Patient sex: M
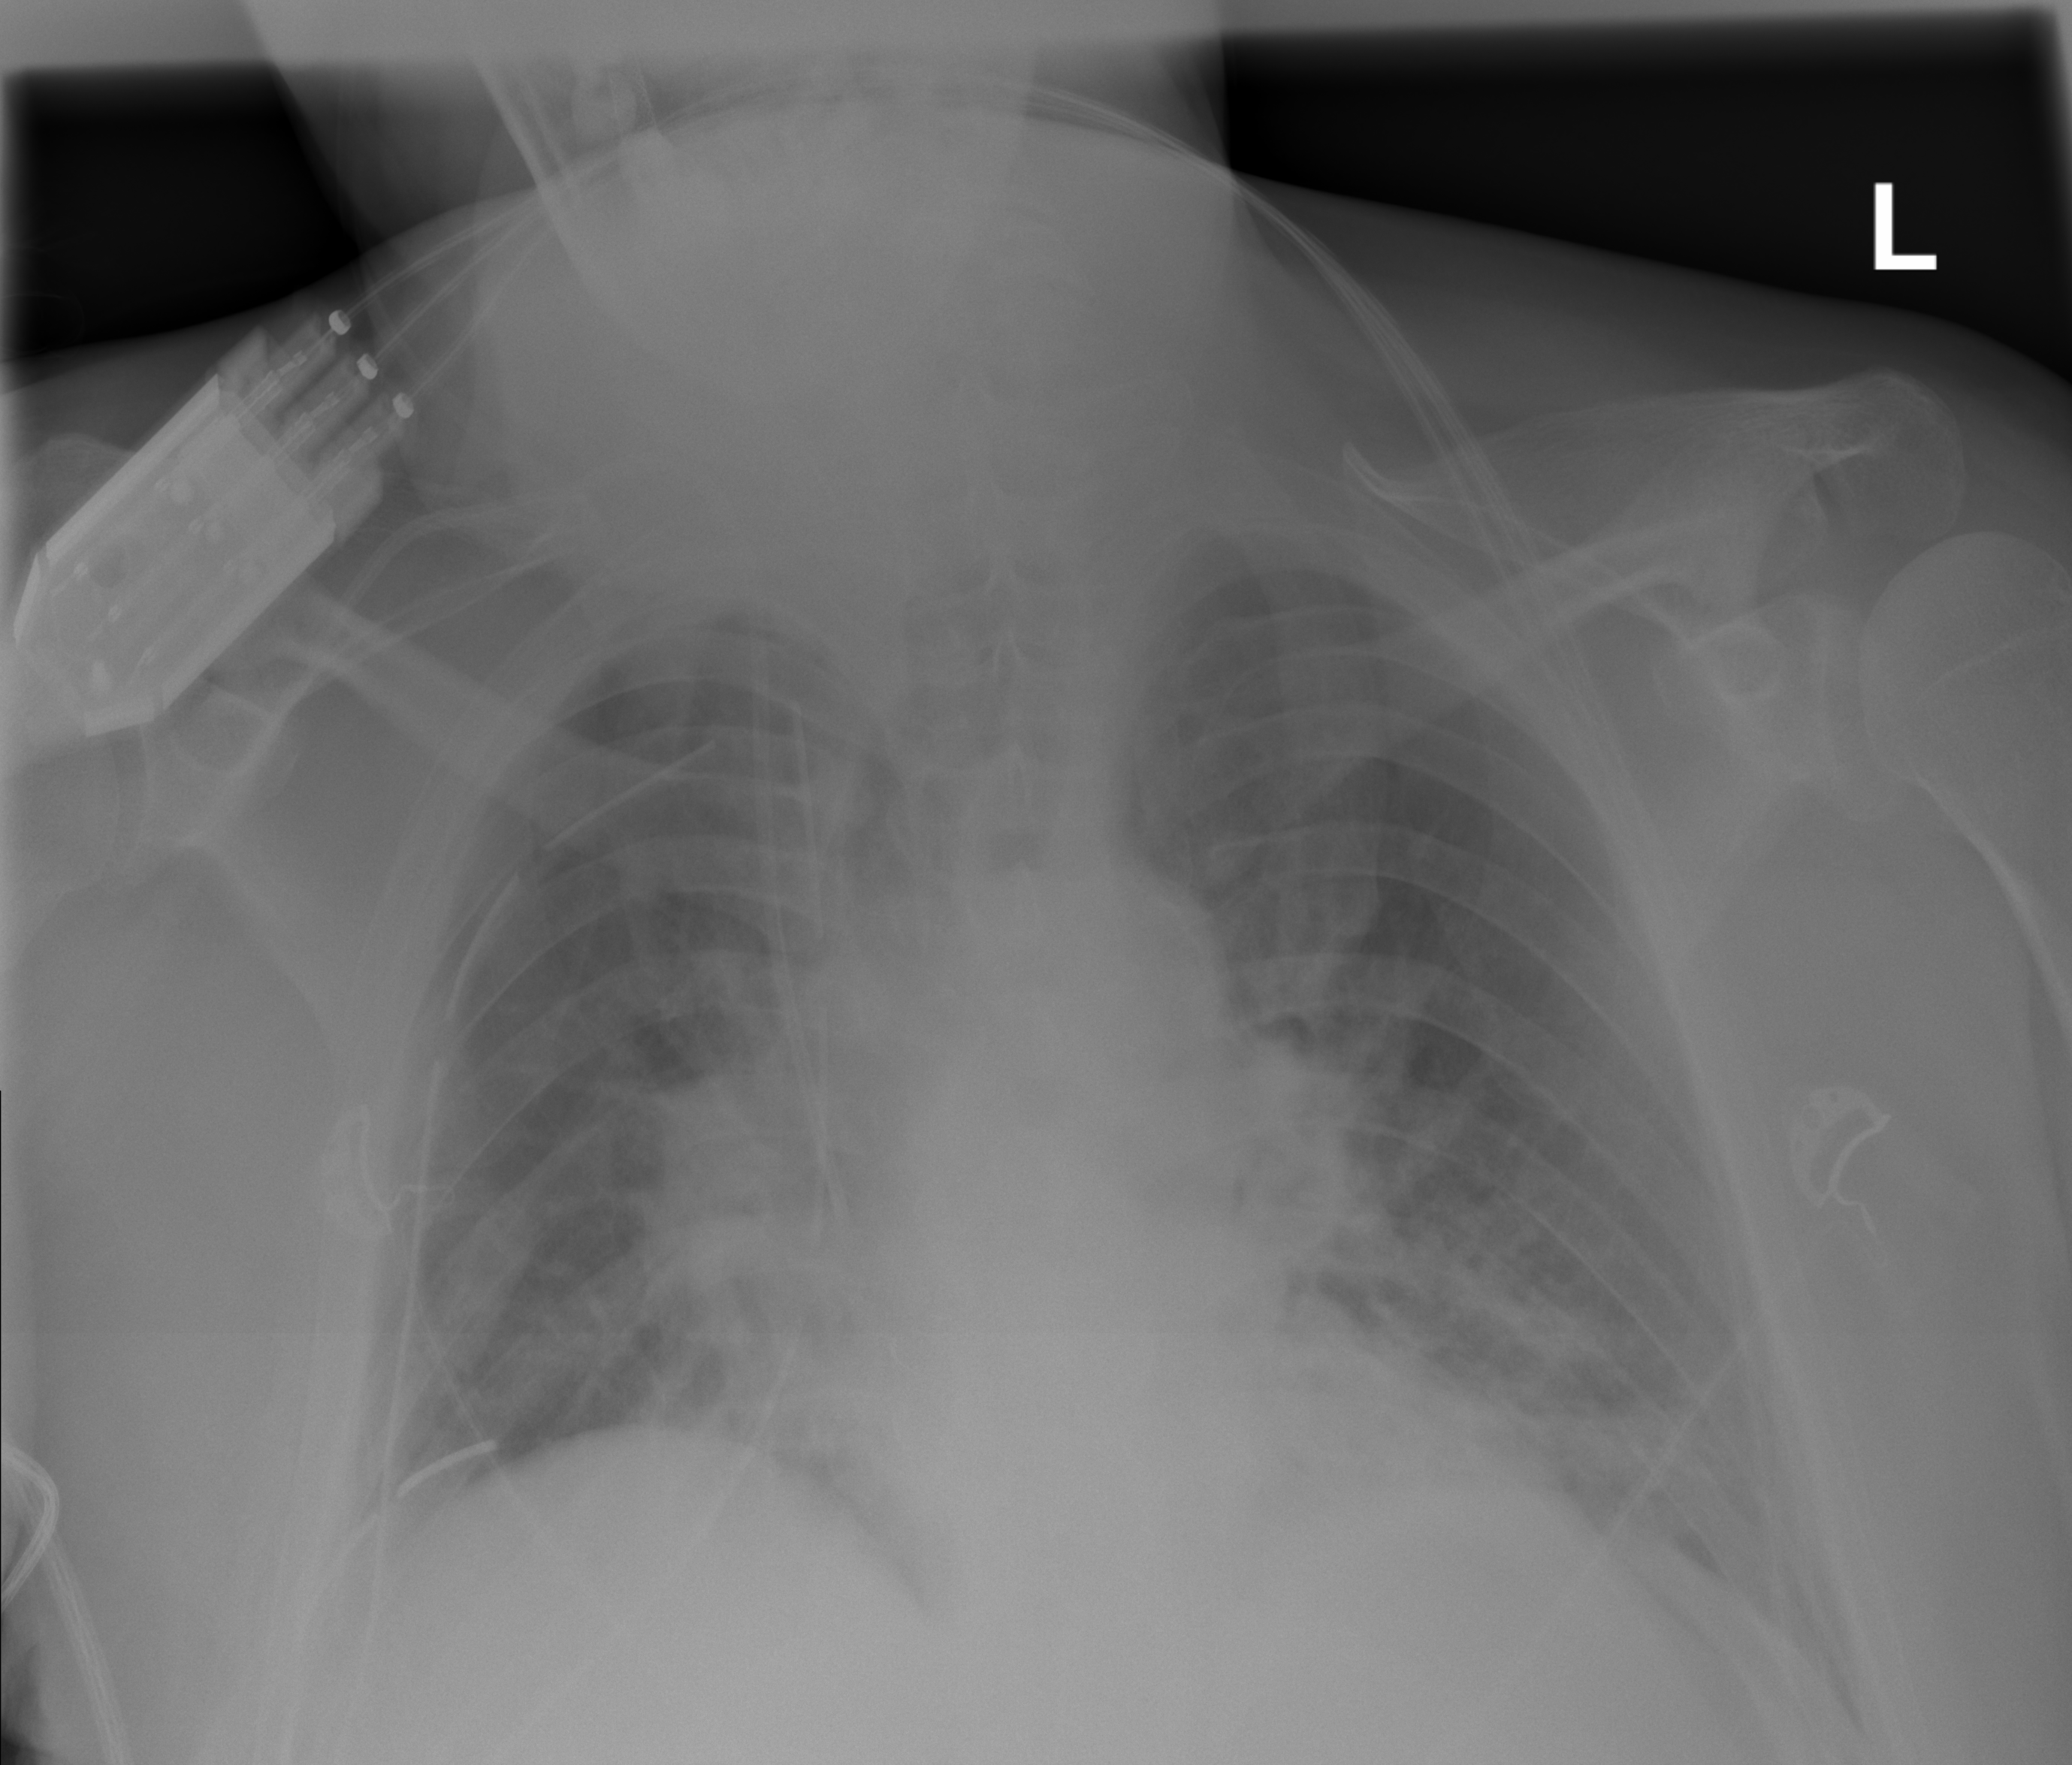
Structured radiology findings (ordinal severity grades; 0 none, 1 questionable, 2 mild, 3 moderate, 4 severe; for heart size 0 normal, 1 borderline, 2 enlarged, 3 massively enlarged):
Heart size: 0
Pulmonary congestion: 2
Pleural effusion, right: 0
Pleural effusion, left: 0
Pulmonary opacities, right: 0
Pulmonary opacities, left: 2
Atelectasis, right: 0
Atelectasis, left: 2